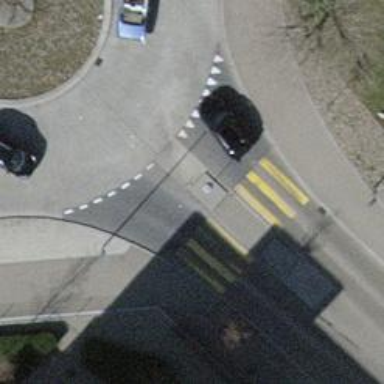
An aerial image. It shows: Uncontrolled road crossing with pedestrian island.